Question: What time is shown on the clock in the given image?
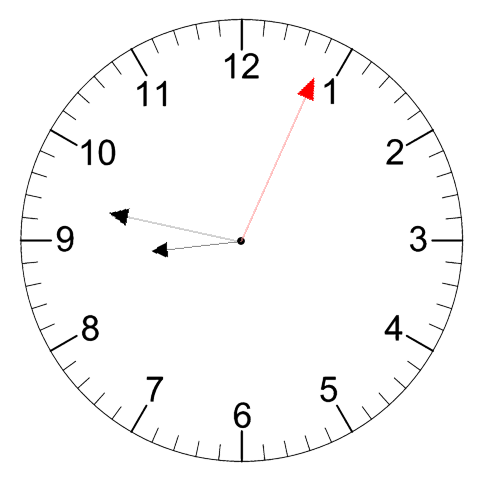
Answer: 08:47:04